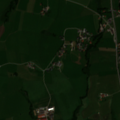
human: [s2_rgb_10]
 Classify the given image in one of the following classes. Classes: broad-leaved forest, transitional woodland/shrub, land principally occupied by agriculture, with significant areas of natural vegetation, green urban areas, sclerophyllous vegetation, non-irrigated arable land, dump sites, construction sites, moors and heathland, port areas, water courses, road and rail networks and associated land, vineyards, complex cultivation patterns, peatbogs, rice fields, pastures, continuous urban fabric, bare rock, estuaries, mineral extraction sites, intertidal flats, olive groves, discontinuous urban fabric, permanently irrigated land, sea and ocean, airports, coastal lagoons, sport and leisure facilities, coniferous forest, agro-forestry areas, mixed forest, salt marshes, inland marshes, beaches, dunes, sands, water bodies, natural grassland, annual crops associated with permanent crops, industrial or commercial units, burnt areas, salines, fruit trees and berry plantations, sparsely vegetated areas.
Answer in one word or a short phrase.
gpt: discontinuous urban fabric, pastures, land principally occupied by agriculture, with significant areas of natural vegetation, inland marshes